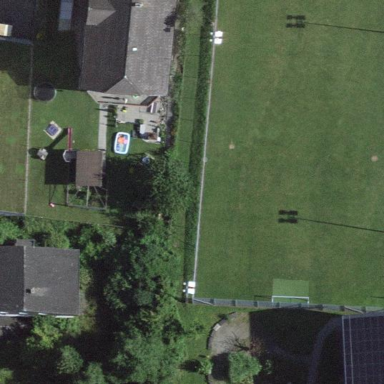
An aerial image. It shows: Pitch designated as leisure land.